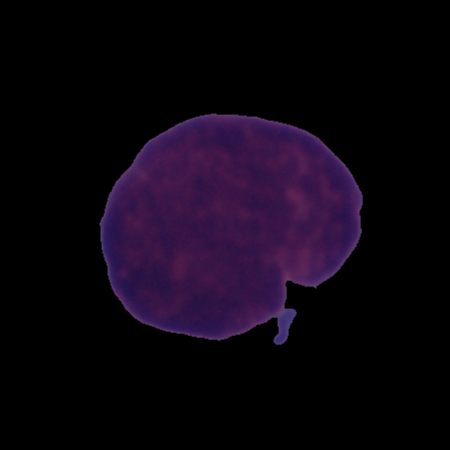
Label: cancer